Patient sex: M
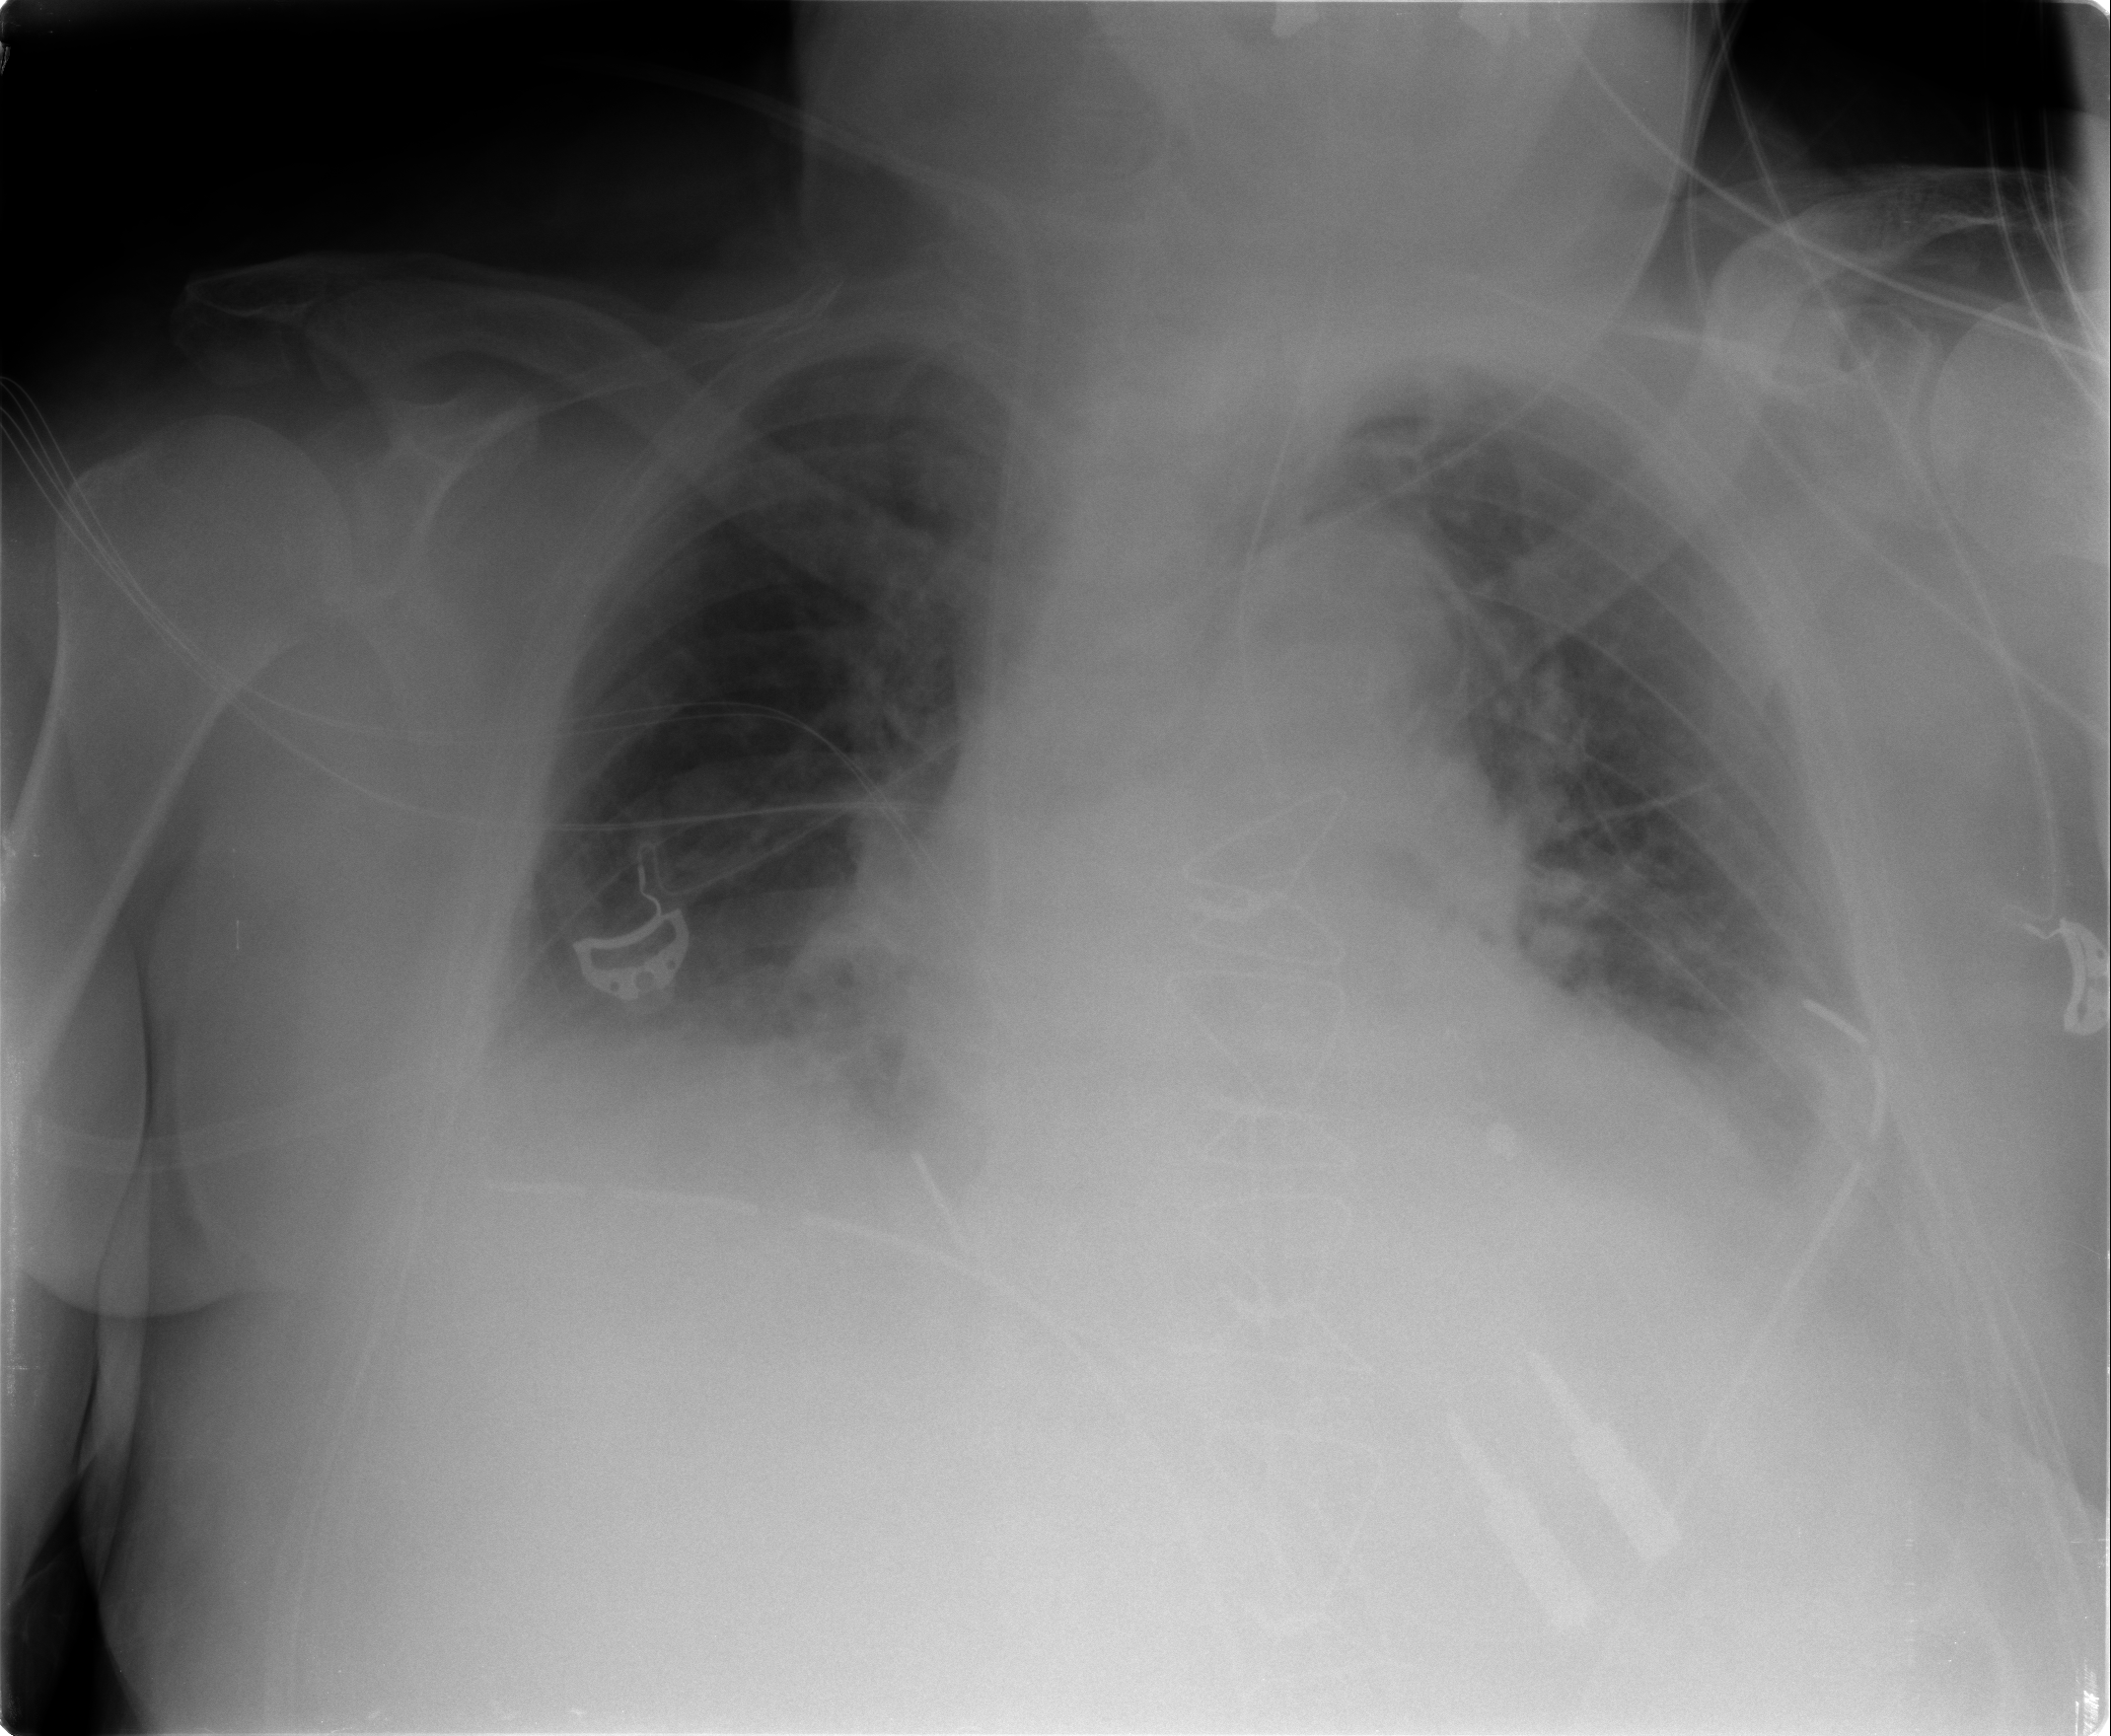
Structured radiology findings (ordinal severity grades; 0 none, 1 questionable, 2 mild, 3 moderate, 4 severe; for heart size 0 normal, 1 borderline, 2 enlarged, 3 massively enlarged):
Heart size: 2
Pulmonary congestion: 0
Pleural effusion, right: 1
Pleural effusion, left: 1
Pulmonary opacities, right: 0
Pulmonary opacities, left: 0
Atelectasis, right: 1
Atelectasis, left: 1